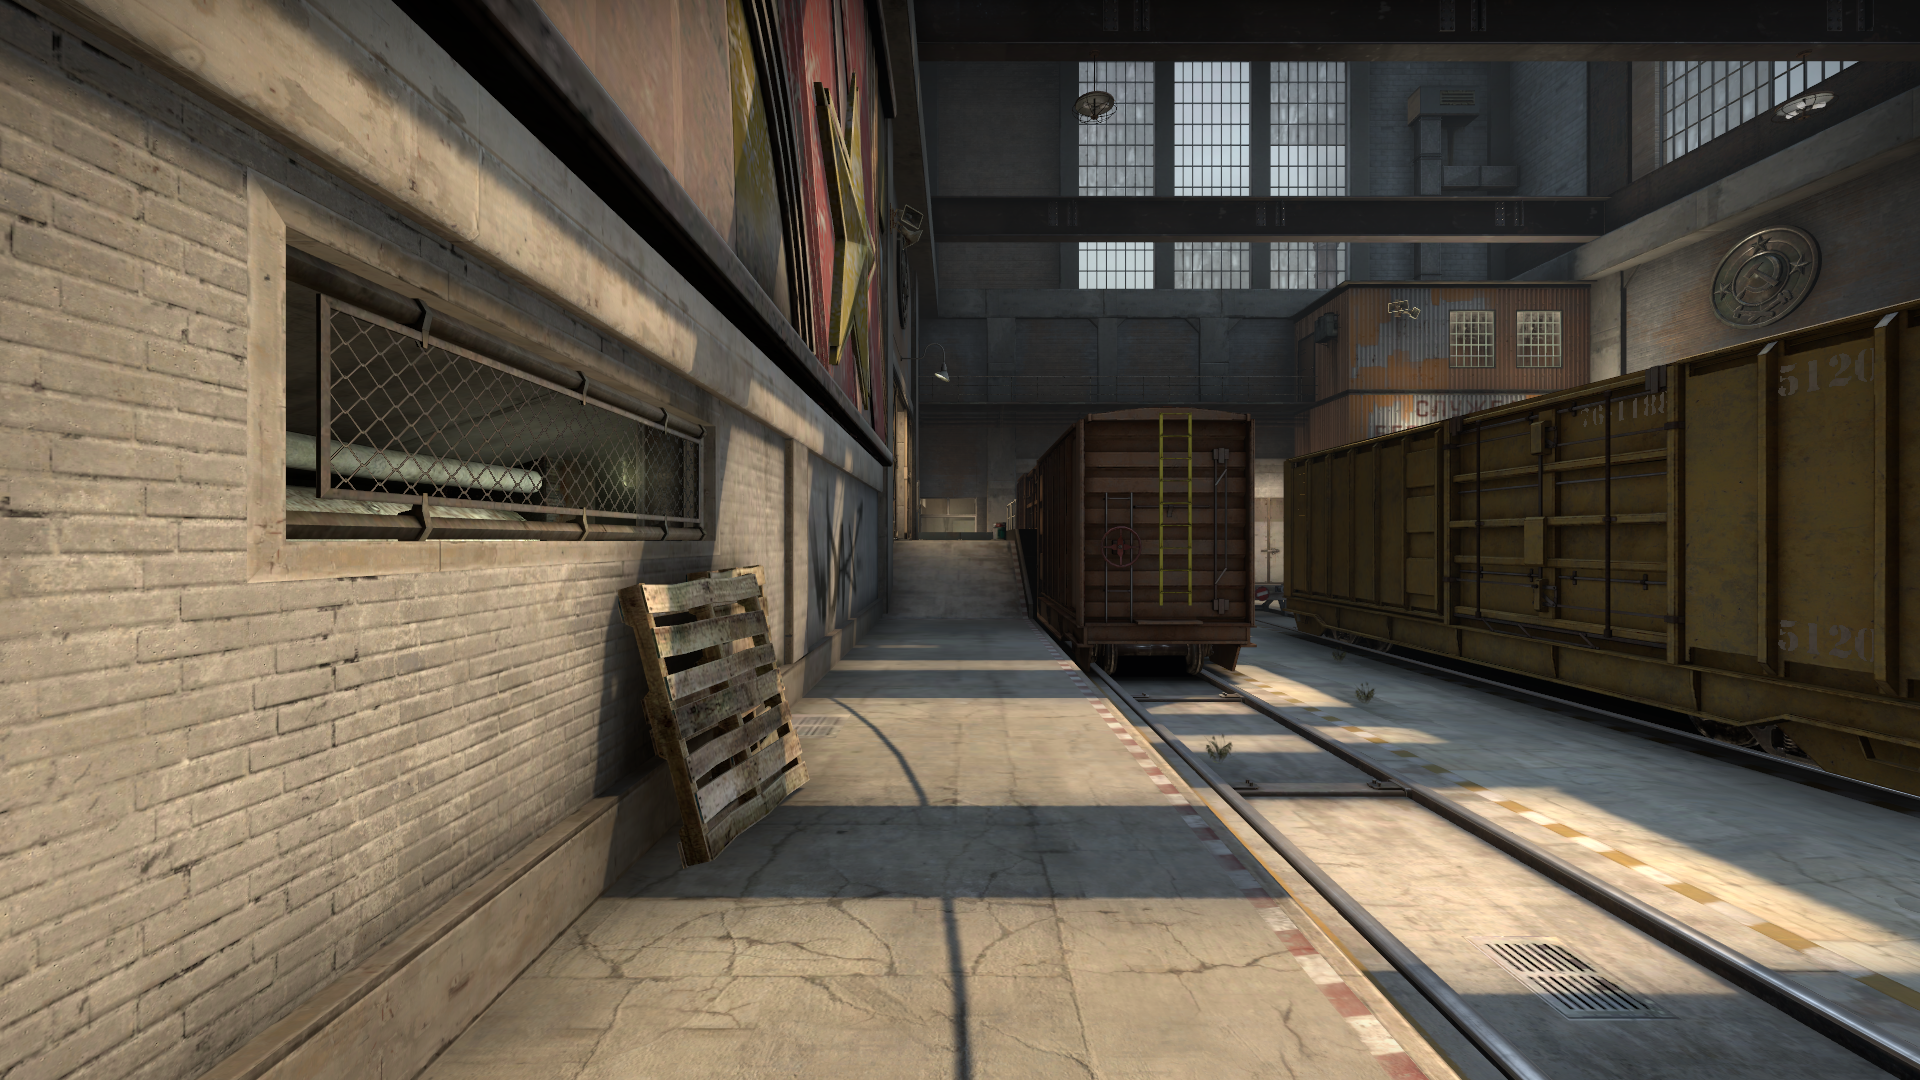
Map: de_train